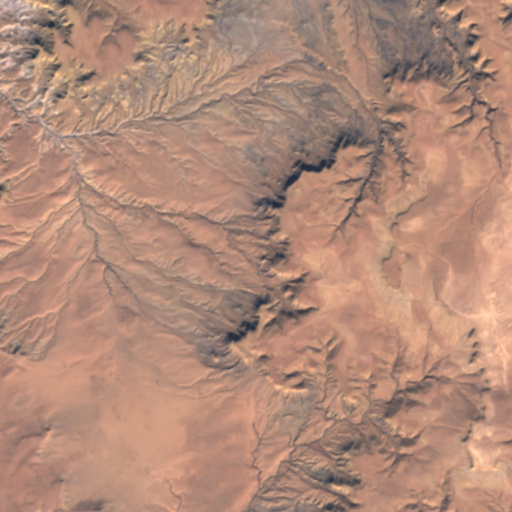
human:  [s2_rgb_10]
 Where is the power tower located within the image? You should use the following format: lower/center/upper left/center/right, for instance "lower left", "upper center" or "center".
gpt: The power tower is located in the lower of the image.
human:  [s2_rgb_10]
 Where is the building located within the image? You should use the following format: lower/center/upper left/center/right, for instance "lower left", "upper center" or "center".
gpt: The building is located in the upper right of the image.
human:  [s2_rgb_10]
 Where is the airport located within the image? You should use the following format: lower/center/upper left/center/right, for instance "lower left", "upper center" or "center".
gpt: There is no airport in the image.